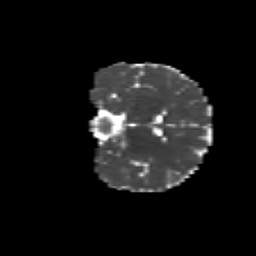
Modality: MD
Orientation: coronal
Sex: female
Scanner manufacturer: siemens
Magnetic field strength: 3 T
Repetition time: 5 s
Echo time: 0.071 s